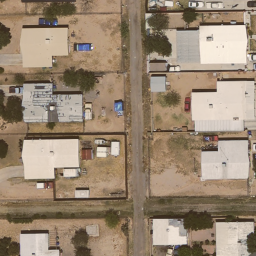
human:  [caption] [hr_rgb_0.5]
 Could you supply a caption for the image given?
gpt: Some houses arranged neatly with plants surrounded in the medium residential area .

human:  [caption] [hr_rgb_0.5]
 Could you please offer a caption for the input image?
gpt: A medium residential area with a road goes through this area .

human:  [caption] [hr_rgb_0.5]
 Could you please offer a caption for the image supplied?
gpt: It is a medium residential area with houses arranged neatly .

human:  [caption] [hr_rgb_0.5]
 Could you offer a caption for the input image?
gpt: A medium residential area with houses and trees .

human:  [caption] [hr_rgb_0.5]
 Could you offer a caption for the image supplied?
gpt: This is a medium residential area with a road goes through this area .